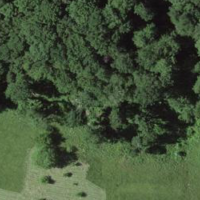
EUNIS habitat code: 52
Species observed at this site:
Pholidoptera griseoaptera
Maniola jurtina
Chorthippus biguttulus
Papilio machaon
Tettigonia viridissima
Phaneroptera falcata
Vanessa cardui
Pseudochorthippus parallelus
Chorthippus brunneus
Gryllus campestris
Pieris rapae
Polyommatus icarus
Roeseliana roeselii